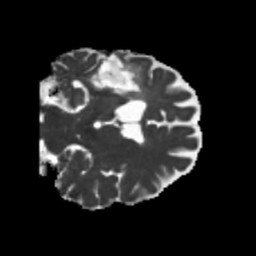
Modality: MD
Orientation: coronal
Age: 54
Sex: male
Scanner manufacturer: siemens
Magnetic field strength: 3 T
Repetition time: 5.25 s
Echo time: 0.08 s